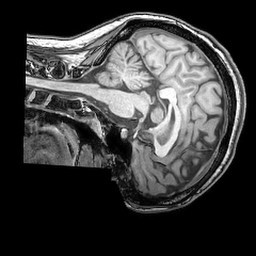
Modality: T1w
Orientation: sagittal
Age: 29
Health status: ill
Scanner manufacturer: philips
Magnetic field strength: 3 T
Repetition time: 0.007 s
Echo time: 0.003501 s